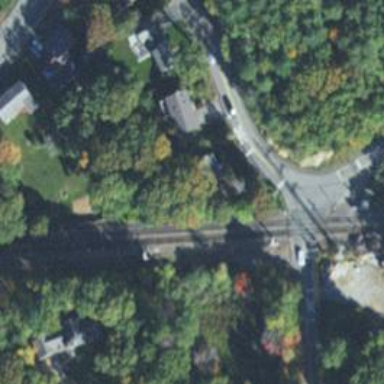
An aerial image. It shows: Railway crossover.